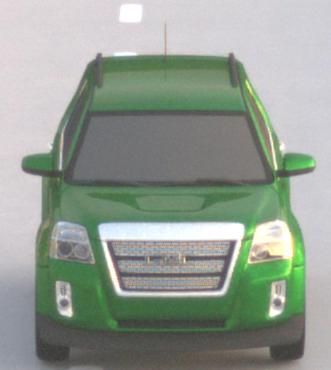
Make: GMC
Model: Terrain
Detailed model: Gen. 1
Model produced from: 2009
Model produced until: 2017
Doors: 5
Color: green
Road condition: dry road
Daytime: dawn
Contrast: medium contrast